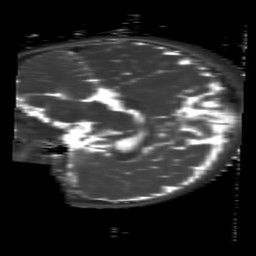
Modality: T2map
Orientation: sagittal
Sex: female
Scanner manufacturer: siemens
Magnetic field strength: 3 T
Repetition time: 4 s